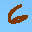
Label: 6